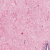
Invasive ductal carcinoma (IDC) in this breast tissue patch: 0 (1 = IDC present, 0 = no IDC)